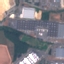
Label: Industrial